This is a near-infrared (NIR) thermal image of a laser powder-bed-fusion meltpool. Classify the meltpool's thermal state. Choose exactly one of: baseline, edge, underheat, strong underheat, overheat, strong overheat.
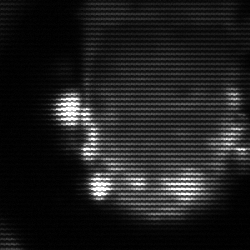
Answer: baseline